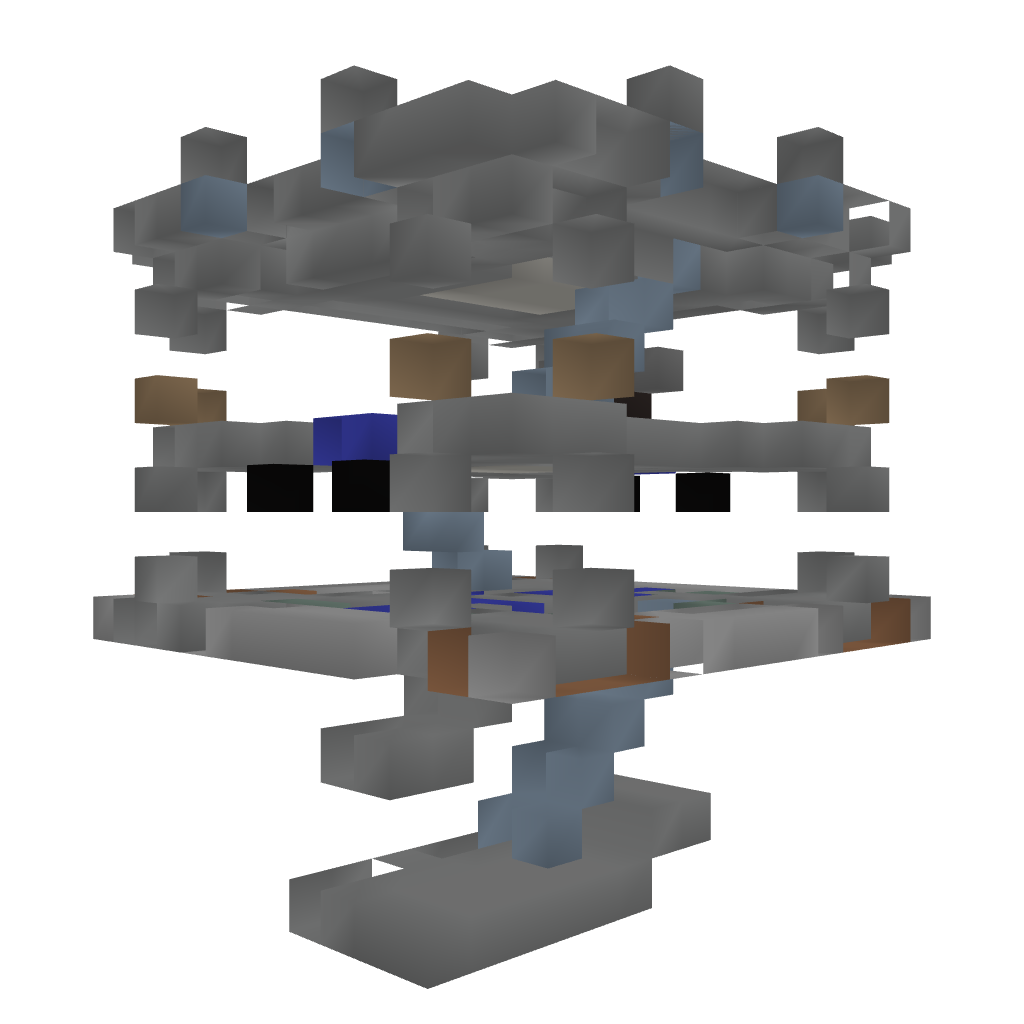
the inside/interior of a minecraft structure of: PvP Tower [Blue]